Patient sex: F
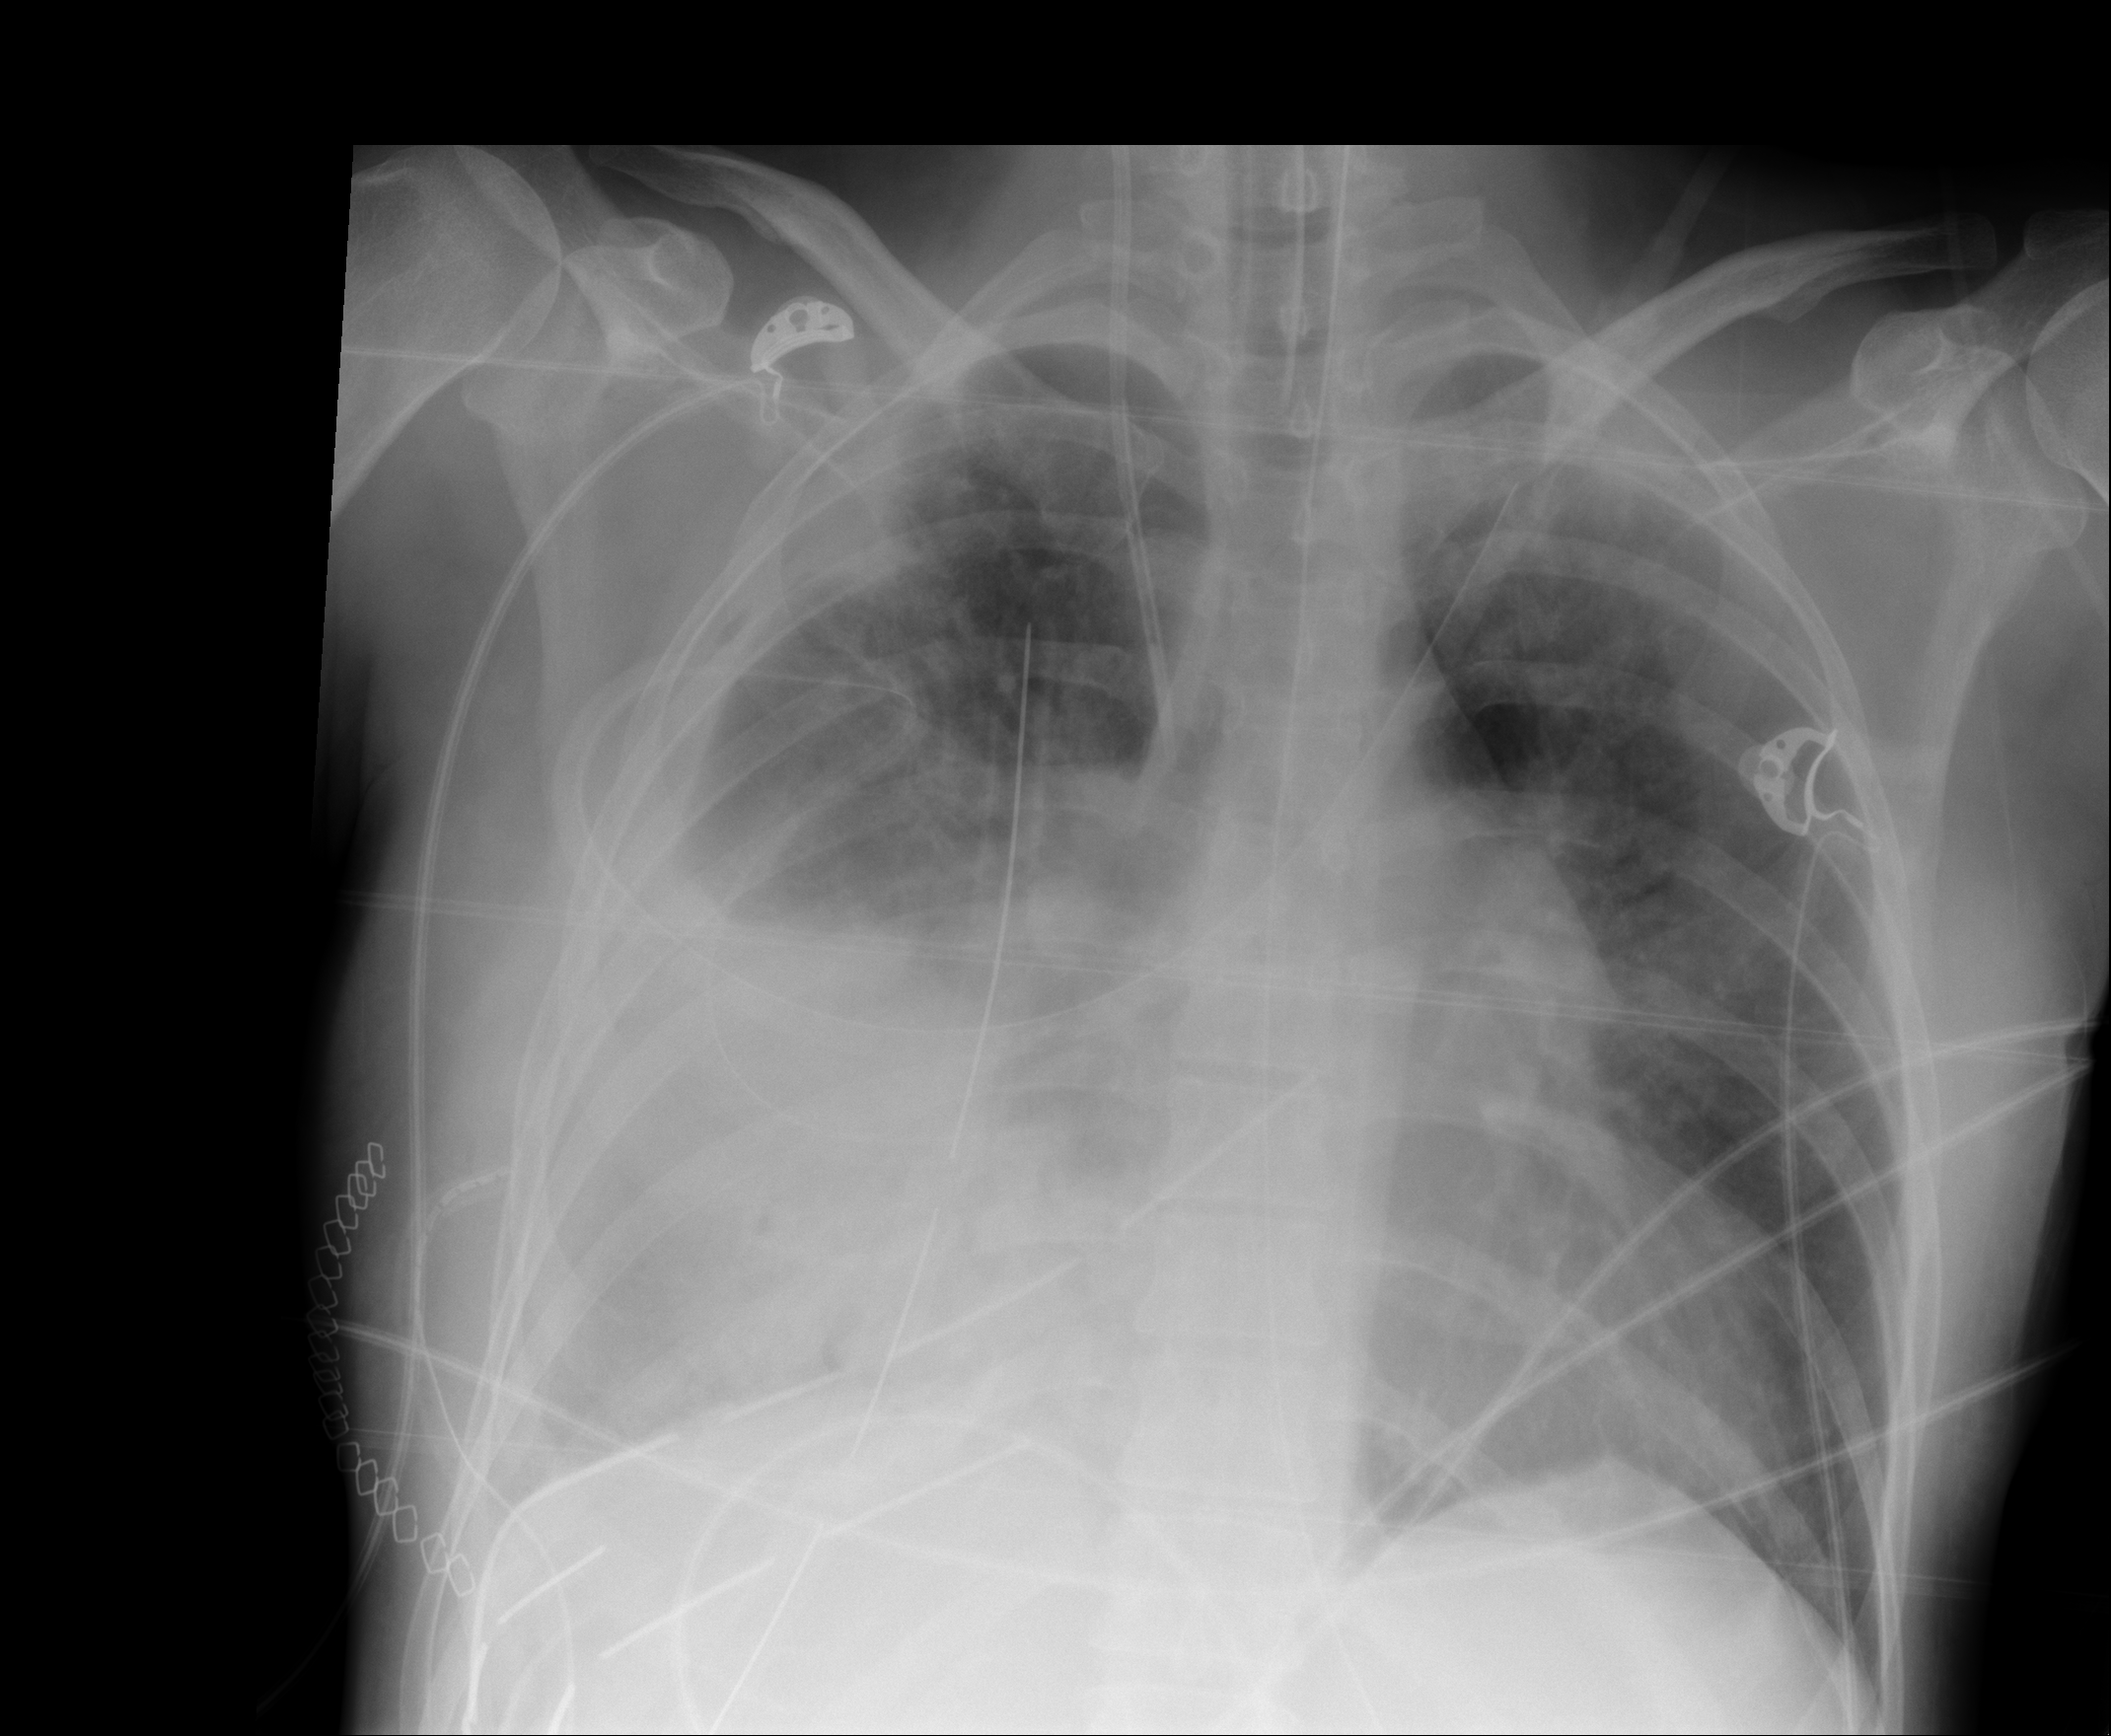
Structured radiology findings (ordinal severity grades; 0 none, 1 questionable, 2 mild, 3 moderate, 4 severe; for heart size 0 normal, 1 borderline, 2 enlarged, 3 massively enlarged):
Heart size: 1
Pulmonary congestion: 2
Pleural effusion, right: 3
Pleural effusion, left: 0
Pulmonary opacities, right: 2
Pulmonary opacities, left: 3
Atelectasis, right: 3
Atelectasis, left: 0